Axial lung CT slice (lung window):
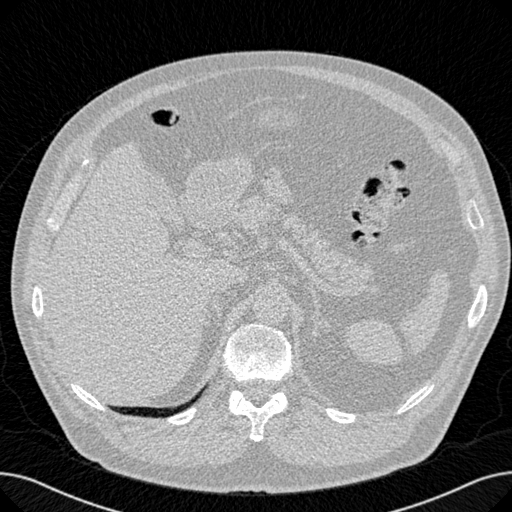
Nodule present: no